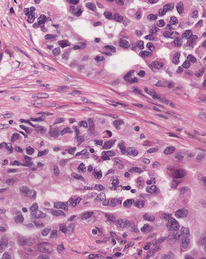
Tumor epithelial tissue: yes
Tumor-associated stroma tissue: yes
Normal tissue: no